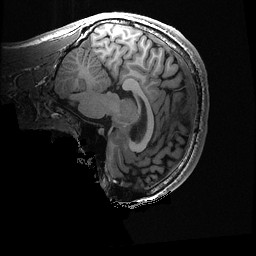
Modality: T1w
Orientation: sagittal
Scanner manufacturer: ge
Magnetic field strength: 3 T
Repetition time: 0.008164 s
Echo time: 0.003184 s